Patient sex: M
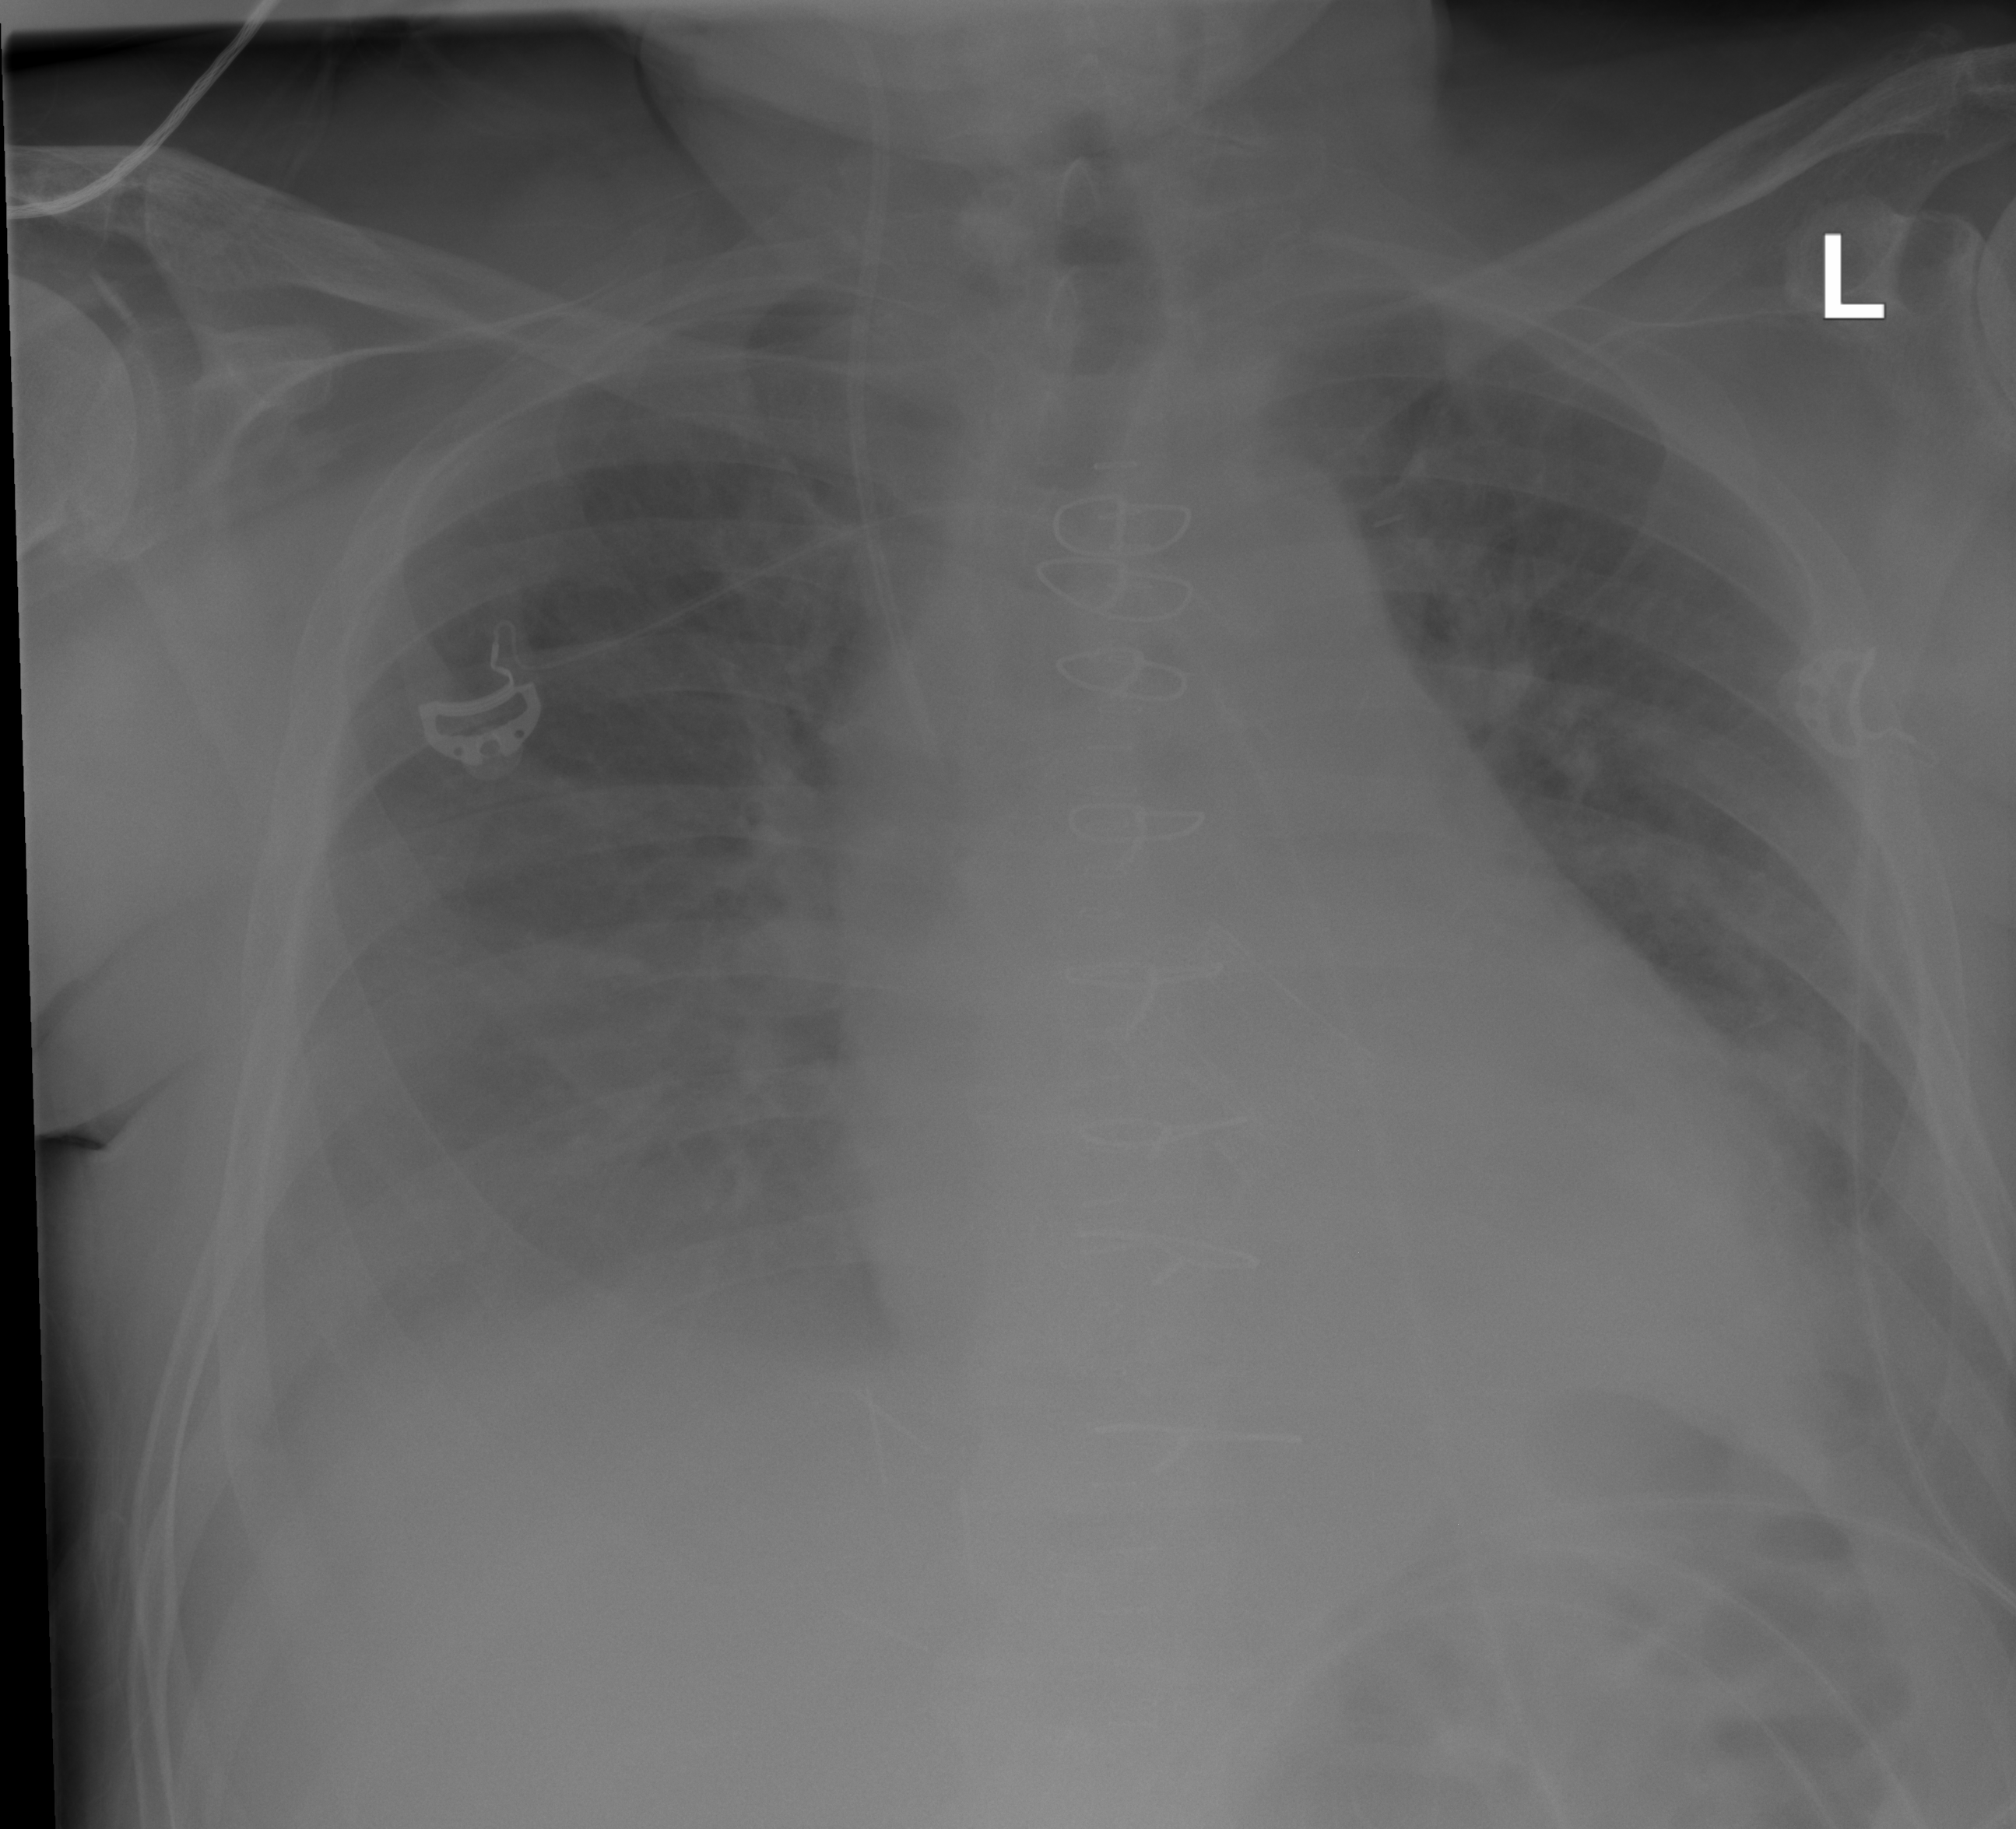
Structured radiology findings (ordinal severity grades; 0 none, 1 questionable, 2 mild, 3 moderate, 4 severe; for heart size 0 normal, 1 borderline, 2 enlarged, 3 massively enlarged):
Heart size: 2
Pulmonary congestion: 1
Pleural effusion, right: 2
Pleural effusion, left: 1
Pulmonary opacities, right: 0
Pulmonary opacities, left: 0
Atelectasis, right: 2
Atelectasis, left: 1